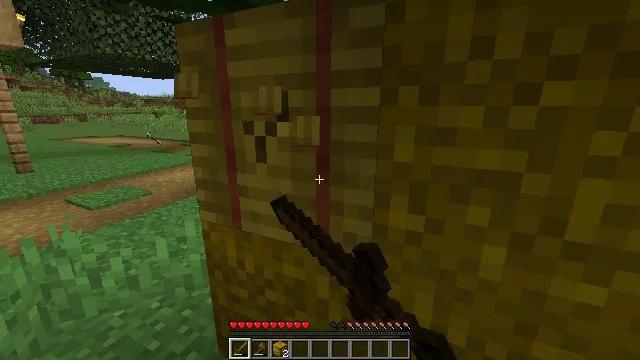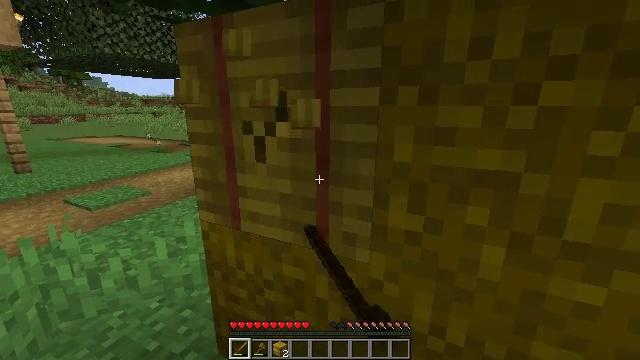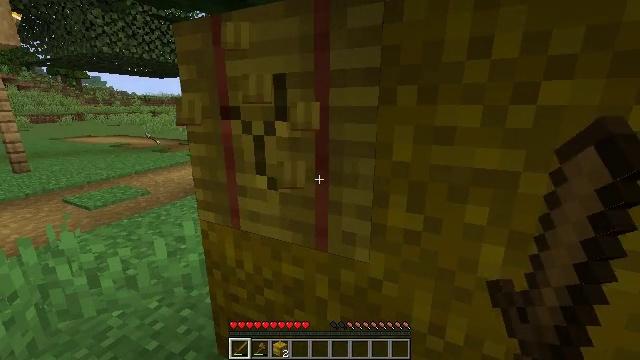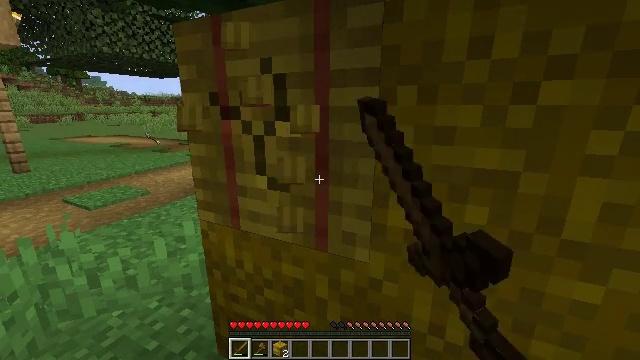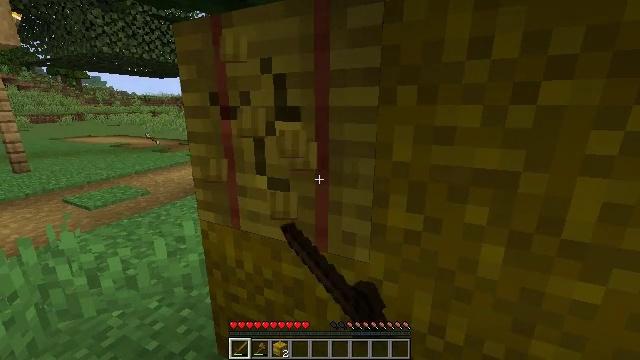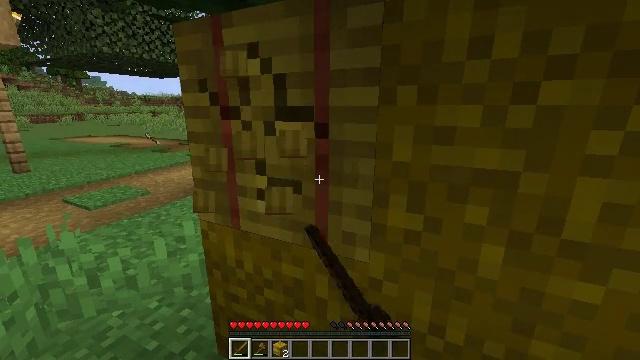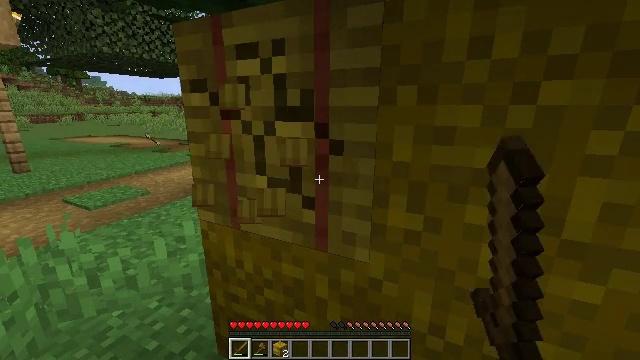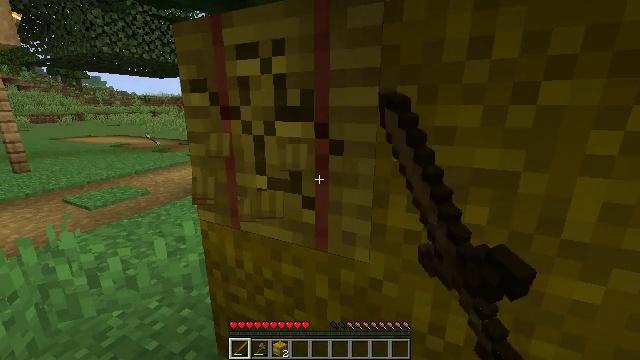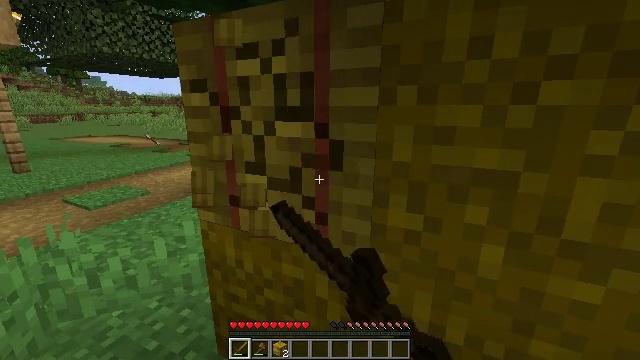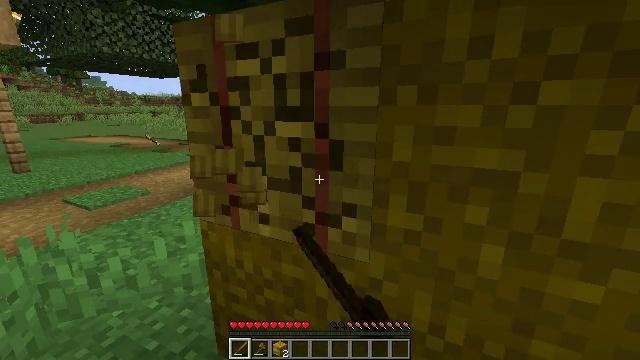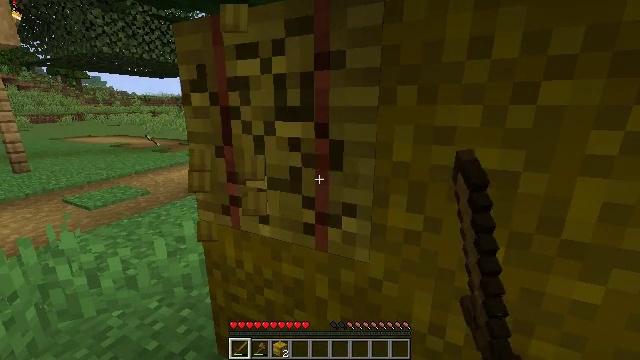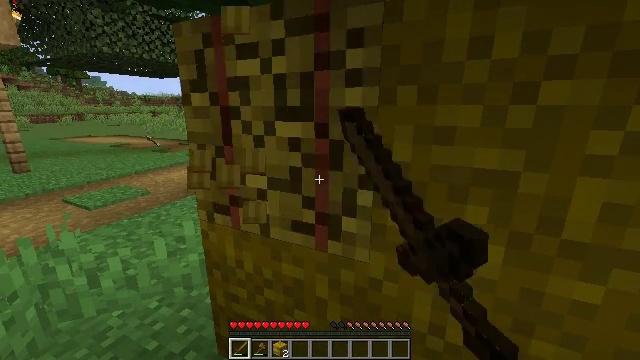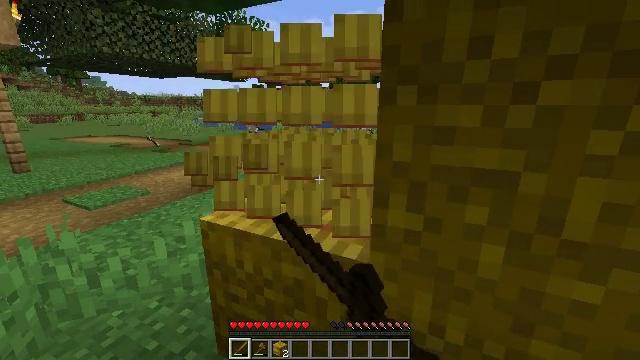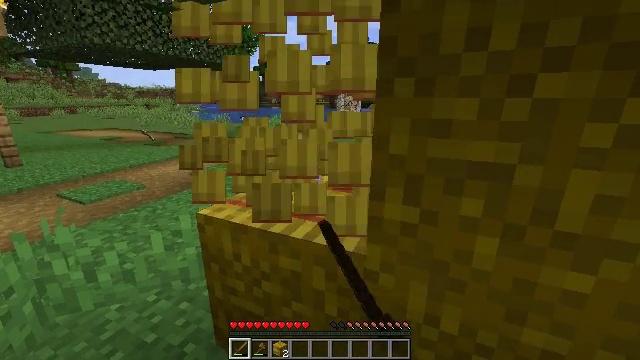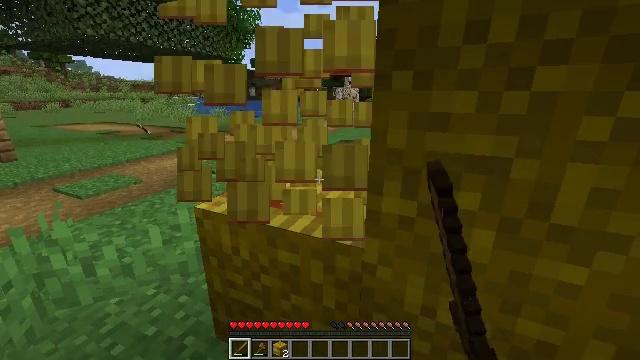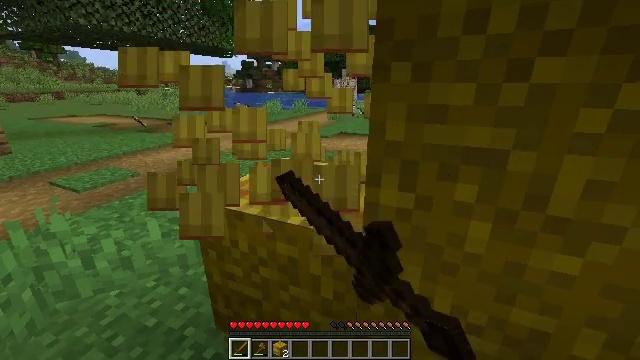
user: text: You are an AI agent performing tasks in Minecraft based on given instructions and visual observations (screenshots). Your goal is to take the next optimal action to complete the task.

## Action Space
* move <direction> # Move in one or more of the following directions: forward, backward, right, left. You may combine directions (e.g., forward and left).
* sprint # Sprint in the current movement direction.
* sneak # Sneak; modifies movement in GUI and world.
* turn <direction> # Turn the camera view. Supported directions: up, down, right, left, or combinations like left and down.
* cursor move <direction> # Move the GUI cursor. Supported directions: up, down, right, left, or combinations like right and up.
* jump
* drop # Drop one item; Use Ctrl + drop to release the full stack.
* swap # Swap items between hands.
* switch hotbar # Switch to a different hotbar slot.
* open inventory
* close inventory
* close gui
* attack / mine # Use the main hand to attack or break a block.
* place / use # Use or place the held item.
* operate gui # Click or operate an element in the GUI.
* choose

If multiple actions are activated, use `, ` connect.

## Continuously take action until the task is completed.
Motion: motion action
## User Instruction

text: Mine a hay block from the field.
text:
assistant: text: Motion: attack / mine
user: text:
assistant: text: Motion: attack / mine
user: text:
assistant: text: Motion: attack / mine
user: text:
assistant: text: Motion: attack / mine
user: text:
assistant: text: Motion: attack / mine
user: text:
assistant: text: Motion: attack / mine
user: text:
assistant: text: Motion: attack / mine
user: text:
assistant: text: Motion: attack / mine
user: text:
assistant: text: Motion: attack / mine
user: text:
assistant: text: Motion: attack / mine
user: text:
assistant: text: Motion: attack / mine
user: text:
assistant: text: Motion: attack / mine
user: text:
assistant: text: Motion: turn down, attack / mine
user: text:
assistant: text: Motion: turn down, attack / mine
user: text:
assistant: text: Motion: turn down, attack / mine
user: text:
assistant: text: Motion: turn right and down, attack / mine
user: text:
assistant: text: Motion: turn down, attack / mine
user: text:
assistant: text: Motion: turn down, attack / mine
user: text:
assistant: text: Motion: turn right and down, attack / mine
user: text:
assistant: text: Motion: turn down, attack / mine
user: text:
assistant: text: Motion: turn right and down, attack / mine
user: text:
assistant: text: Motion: attack / mine
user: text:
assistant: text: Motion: attack / mine
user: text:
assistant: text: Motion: attack / mine
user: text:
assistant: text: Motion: attack / mine
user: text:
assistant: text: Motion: attack / mine
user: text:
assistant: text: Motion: attack / mine
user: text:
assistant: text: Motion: attack / mine
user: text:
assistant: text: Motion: attack / mine
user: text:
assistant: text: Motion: attack / mine